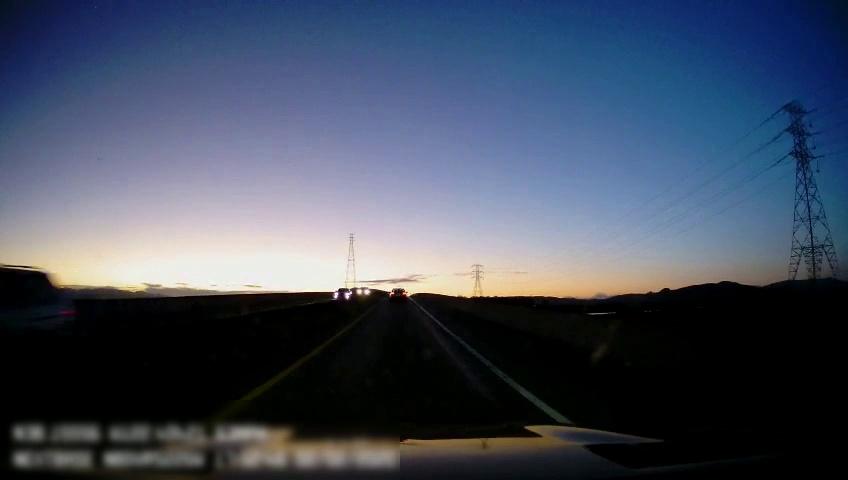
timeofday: Dusk/Dawn/Twilight
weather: Sunny
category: Drivable Space
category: Vehicles | Car
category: Vehicles | SUV
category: Vehicles | Car
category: Vehicles | Car
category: Lanes | Current Lane
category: Lanes | Current Lane